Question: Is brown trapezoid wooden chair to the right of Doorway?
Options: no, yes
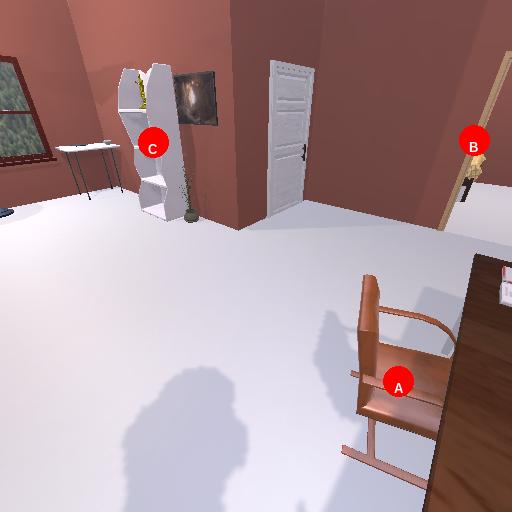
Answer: no